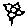
Label: flower